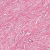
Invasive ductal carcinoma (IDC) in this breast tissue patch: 0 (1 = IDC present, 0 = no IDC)